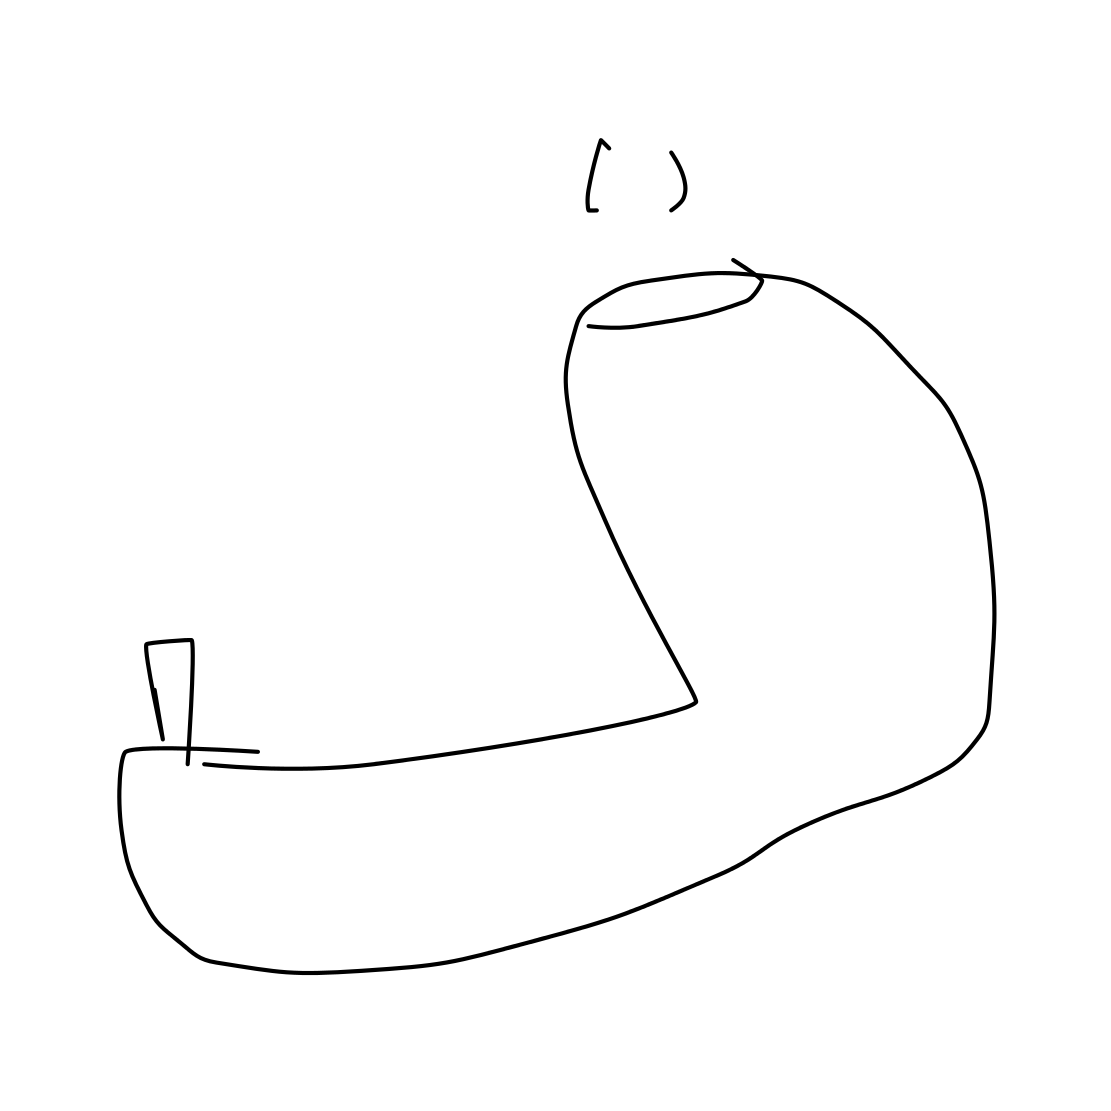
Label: pipe (for smoking)